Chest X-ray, PA view. Patient: 56 years old, sex M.
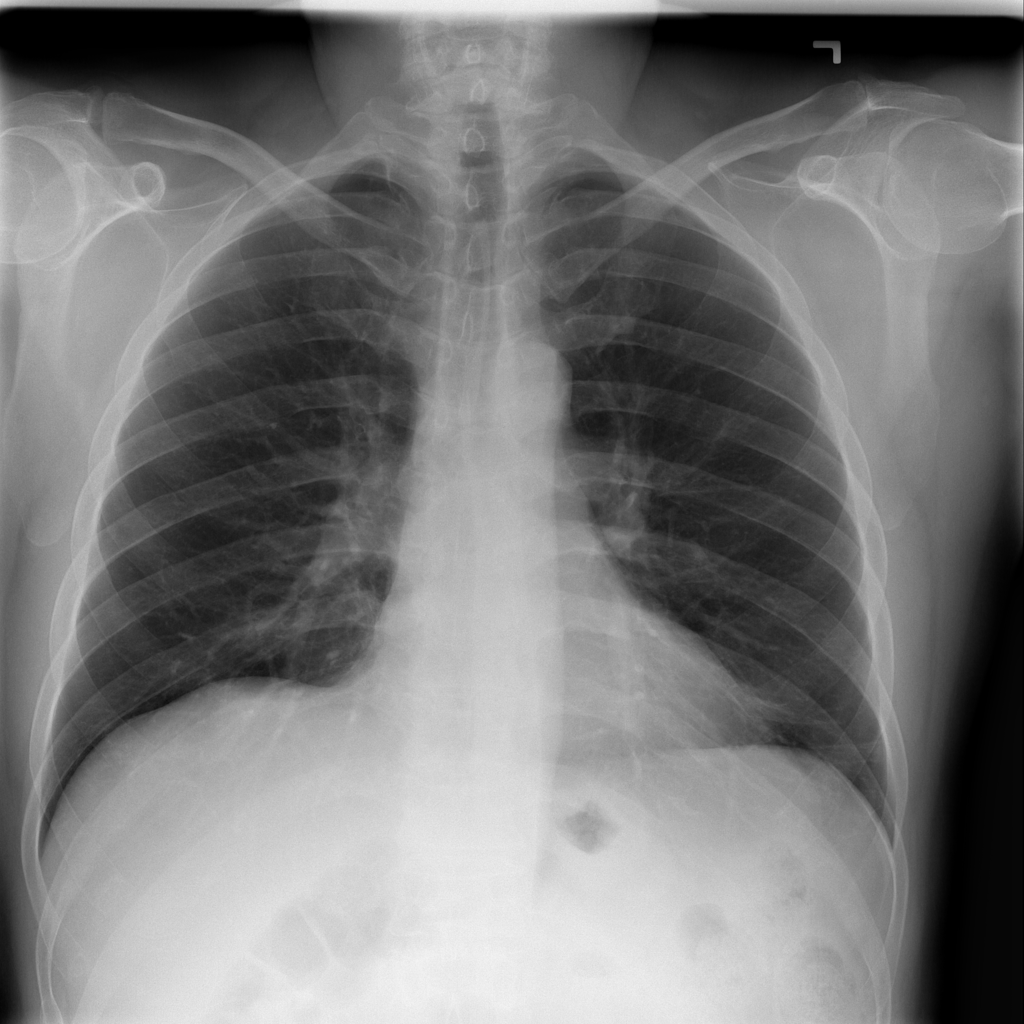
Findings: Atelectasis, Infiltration